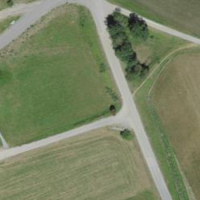
EUNIS habitat code: 55
Species observed at this site:
Populus tremula
Plantago media